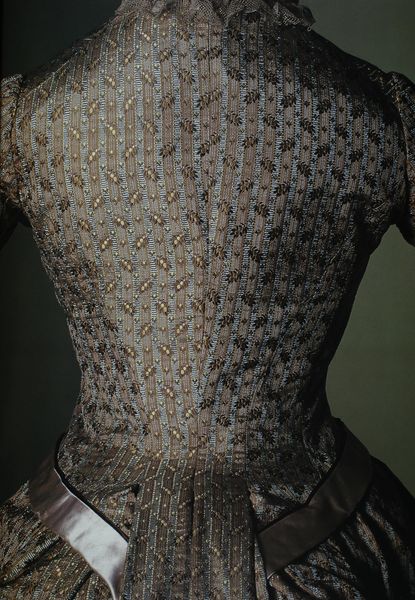
Titel: Empfangskleid (Detail)
Künstler: Charles Frederick Worth
Standort: Kyoto (Japan)
Institution: Kyoto Costume Institute
Schlagwörter: blau, blätter, schatten, weiß, ausschnitt, braun, frau, grau, hintergrund, kleid, licht, rücken, türkis, dame, gürtel, mode, muster, ornament, rock, arme, band, barock, falten, kleidung, kragen, silber, spitze, weit, ärmel, hals, schlank, bestickt, figur, gewand, gold, kostüm, stickerei, stoff, pflanzen, england, schultern, seide, schärpe, schleppe, taille, japan, rückenansicht, modell, ansicht, mieder, violett, bordüre, dick, falte, detail, schmal, streng, glanz, gestreift, streifen, robe, glänzend, faltenwurf, edel, rüschen, naht, satin, foto, fotografie, gemustert, schimmer, eng, offen, gesäss, rückseite, hinten, torso, brokat, bekleidung, puppe, photo, rückansicht, farbfoto, oberteil, tageskleid, vorderansicht, korsett, spitzenkragen, golden, gewebe, bänder, textil, klei, fotographie, gewebt, weben, korsage, tailliert, schimmernd, schnürung, nähte, seidenband, genäht, abnäher, enganliegend, kyoto, ausgehkleid, frauenkleid, empfangskleid, auf taille, bekleidung jappan, geweben, glaz, glänzen glanz, kleind, kleines muster, koresett, schleppenansatz, von hinten hinten ausschnitt, ärmelansatz, side, elisabethanisch, kossage